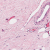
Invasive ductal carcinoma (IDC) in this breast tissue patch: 0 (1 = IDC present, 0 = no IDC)